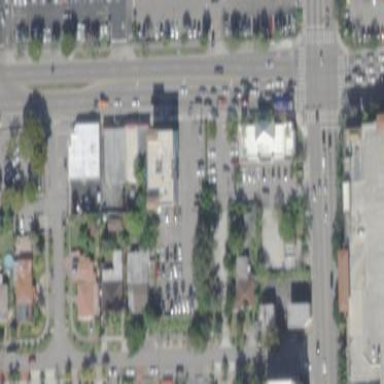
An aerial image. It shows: Retail area.